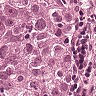
Metastatic tissue present: yes